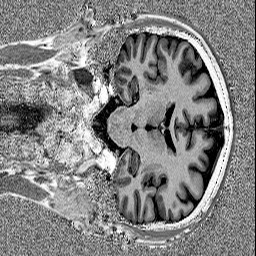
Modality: MP2RAGE
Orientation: coronal
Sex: male